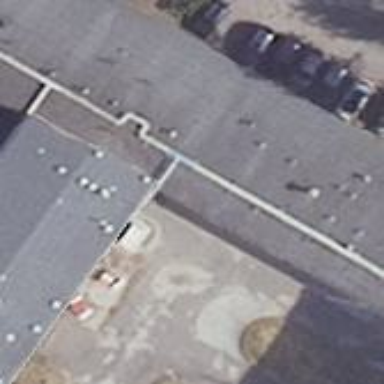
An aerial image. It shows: Healthcare building.